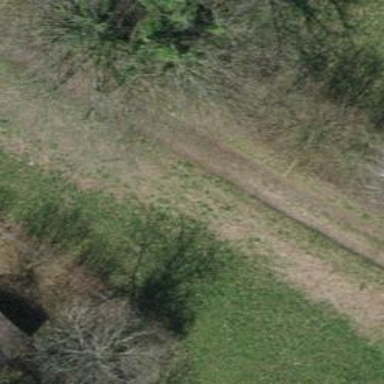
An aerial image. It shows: Grassy track with grade5 tracktype.